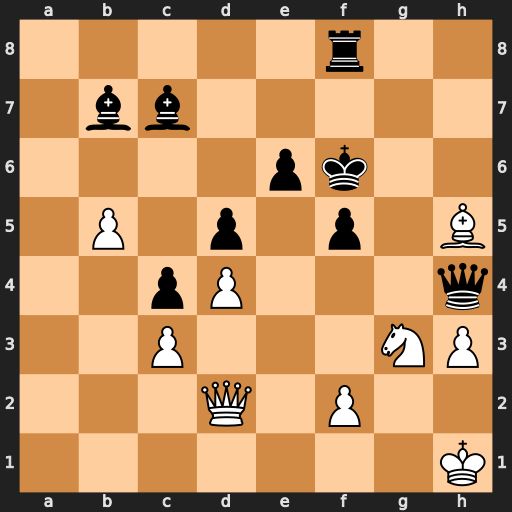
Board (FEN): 5r2/1bb5/4pk2/1P1p1p1B/2pP3q/2P3NP/3Q1P2/7K
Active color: w
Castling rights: -
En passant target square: -
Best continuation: Qh6+ Ke7 Qg7+ Kd6 Qxf8+